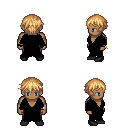
a pixel art fantasy rpg character, male body template, human, dark skin, black robe, metal pants, light blonde short bangs hairstyle, bracelets, black shoes, four views (front, back, left, right), 2x2 character sprite sheet, small pixel art, hard edges, no anti-aliasing